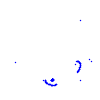
Particle: proton